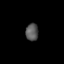
Tissue: lung
Cell type: Myeloid cells
Senescence score: 0.5708
Nuclear area (px): 211
Mean DAPI intensity: 88.28